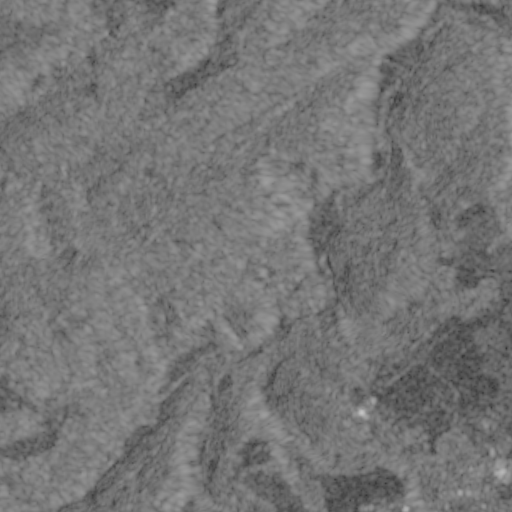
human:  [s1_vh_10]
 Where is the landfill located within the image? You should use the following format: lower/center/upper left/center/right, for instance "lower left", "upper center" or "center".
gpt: The landfill is located in the upper center of the image.
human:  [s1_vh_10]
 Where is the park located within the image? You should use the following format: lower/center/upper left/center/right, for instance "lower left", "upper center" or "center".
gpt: The park is located in the lower right of the image.
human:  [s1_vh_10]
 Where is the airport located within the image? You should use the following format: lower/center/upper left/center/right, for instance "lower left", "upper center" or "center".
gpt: There is no airport in the image.

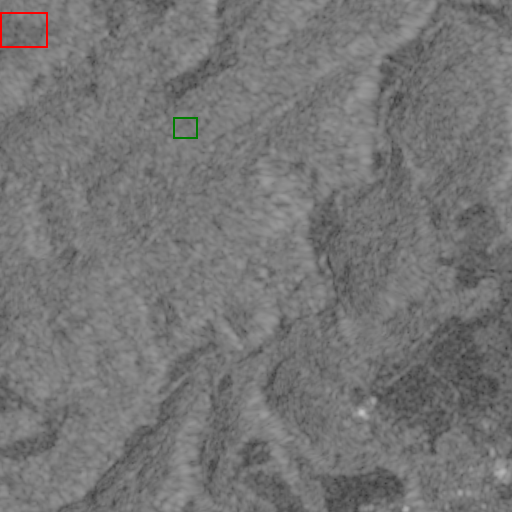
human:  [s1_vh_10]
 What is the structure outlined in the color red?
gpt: The structure outlined in red is a crop field.
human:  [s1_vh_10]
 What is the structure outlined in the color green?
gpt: The structure outlined in green is a landfill.
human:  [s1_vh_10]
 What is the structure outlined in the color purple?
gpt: There is no purple outline.